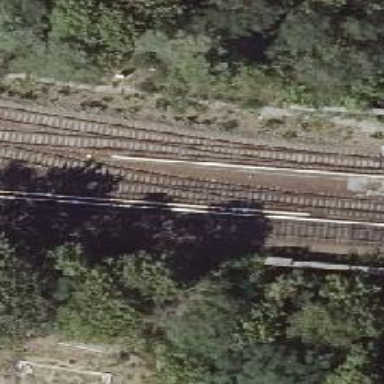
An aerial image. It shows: Siding service for electrified light rail railway.